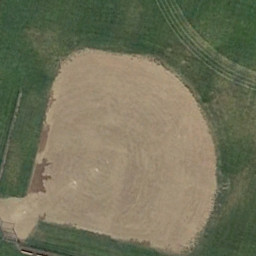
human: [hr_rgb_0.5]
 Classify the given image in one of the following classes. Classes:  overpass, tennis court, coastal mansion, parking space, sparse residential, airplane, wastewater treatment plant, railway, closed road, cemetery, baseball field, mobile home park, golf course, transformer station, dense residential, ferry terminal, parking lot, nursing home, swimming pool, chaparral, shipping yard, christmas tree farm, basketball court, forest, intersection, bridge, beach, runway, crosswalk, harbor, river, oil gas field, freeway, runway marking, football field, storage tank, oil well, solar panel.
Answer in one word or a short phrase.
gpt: baseball field